Question: I'm trying to validate my form using the JQuery .validate() function. However the validation process works, I don't like the looks of the validation message: Especially not when I try to add a class to an input box.

As you can see, I want to change the class of all my input fields when something throws an error, however this only works with a larger text box. This is my .validate() function at the moment, stripped down:
'''
('#form0').validate({
errorClass: "form-error",
});
'''
My input fields have a class, name and id assigned, would it be possible to use any of those to correctly add the class to the input field? And if so, how would I be able to do this, as errorClass is not working properly for me.
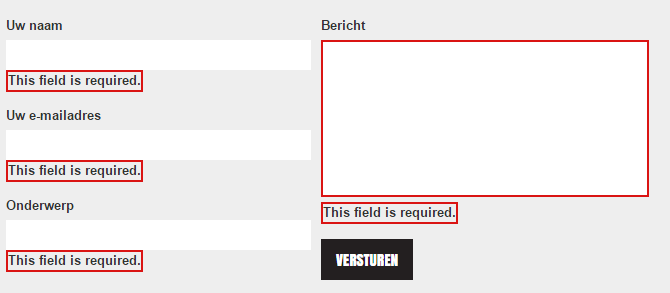
Answer: You should use <URL> option to achieve your goal
'''
errorPlacement: function(error, element) {
offset = element.offset();
error.insertBefore(element)
error.addClass('someCssClassThatYouWant');
error.css('position', 'absolute');
error.css('left', offset.left + element.outerWidth());
error.css('top', offset.top);
}
'''
use it in this way
'''
$("#yourElement").validate({
//other options,
errorPlacement: function(error, element) {
}
});
'''
jquery validate gives '.error' class to invalid input so you can just check for
'''
label.error { background: none; }
'''